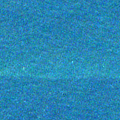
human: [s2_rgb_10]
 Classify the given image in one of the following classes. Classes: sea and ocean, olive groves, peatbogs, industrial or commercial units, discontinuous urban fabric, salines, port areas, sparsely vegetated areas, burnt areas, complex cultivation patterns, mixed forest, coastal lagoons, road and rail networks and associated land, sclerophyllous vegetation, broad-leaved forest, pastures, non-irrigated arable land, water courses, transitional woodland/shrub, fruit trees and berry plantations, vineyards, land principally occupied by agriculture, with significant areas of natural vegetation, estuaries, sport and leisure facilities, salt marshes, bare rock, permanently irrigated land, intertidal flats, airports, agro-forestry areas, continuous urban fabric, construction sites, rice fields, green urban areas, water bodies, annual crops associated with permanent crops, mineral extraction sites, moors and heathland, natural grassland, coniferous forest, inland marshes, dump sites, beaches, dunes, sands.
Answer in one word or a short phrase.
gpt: sea and ocean